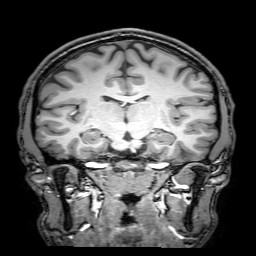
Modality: T1w
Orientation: sagittal
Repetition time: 0.00828 s
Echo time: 0.00388 s